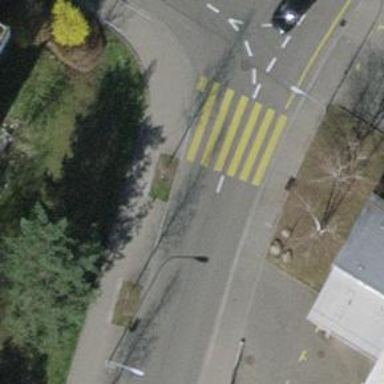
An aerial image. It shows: Uncontrolled zebra crossing on the road.